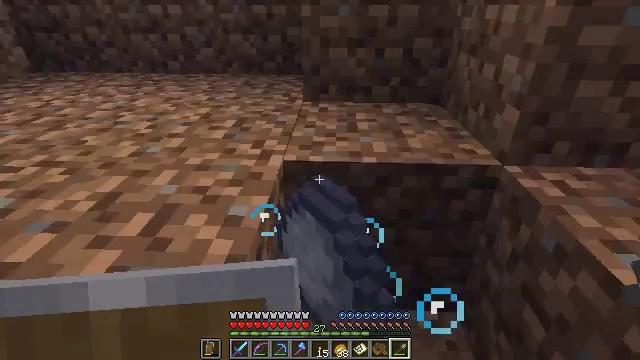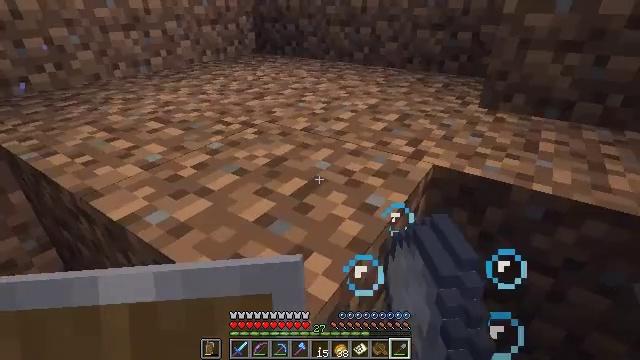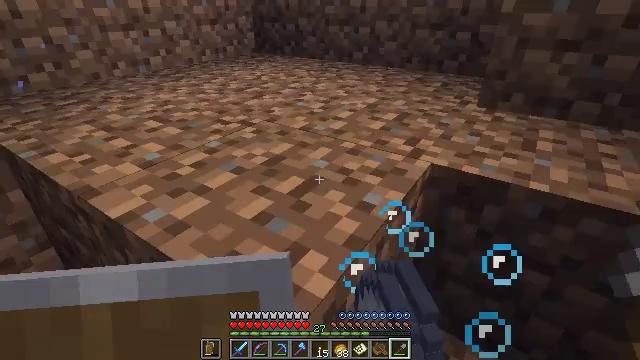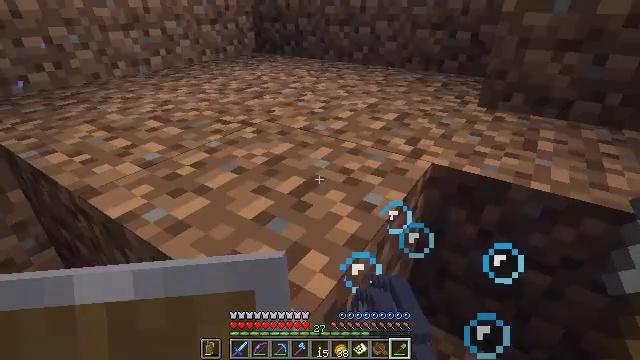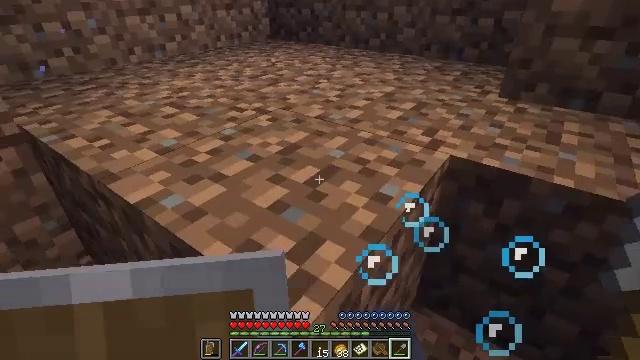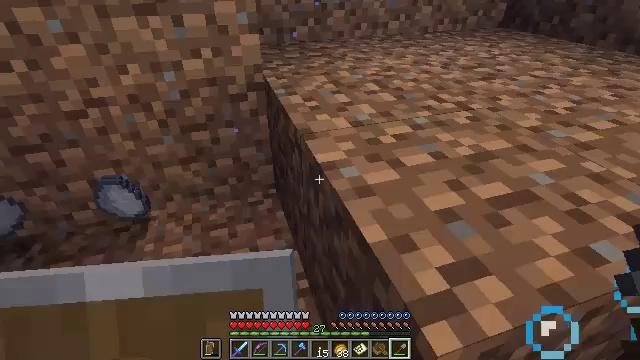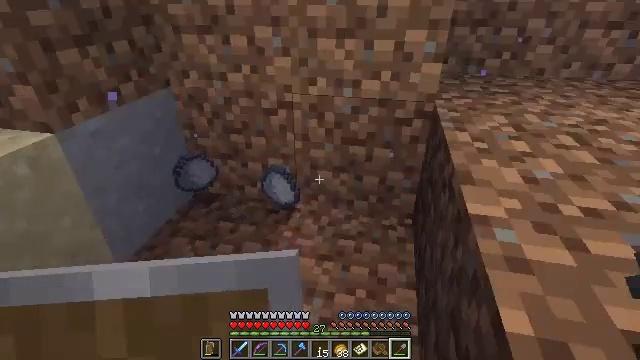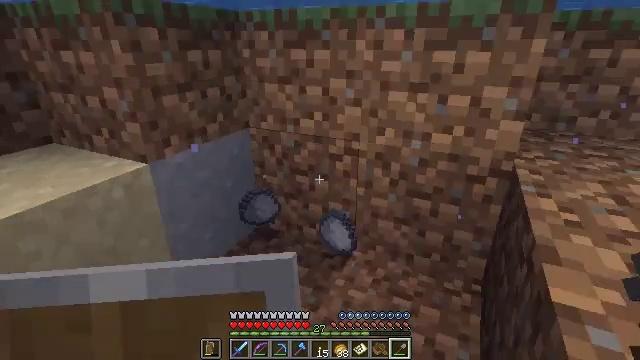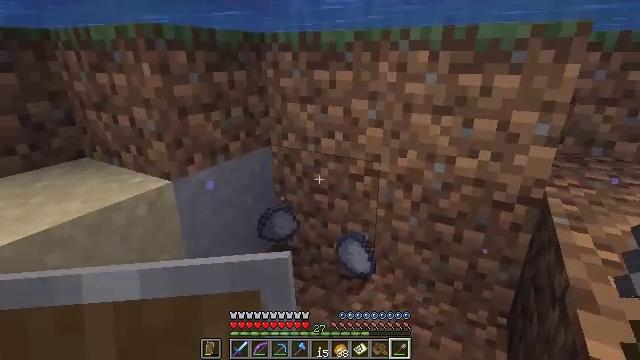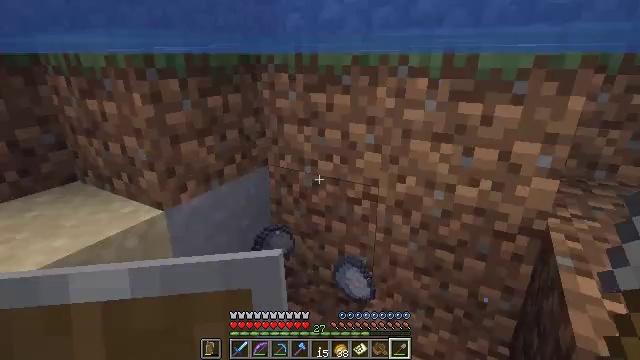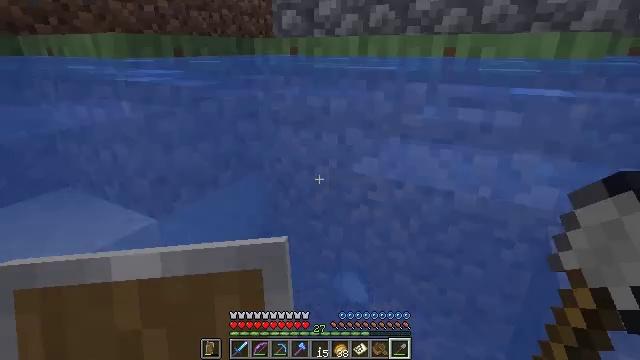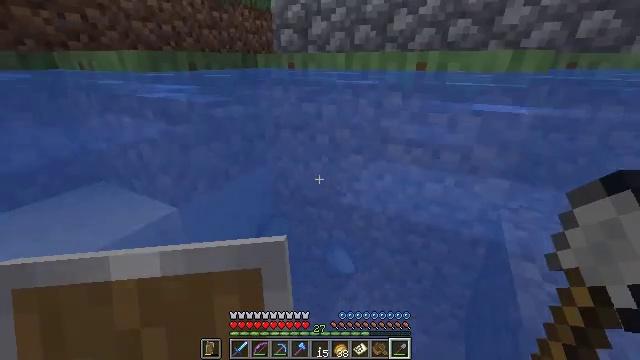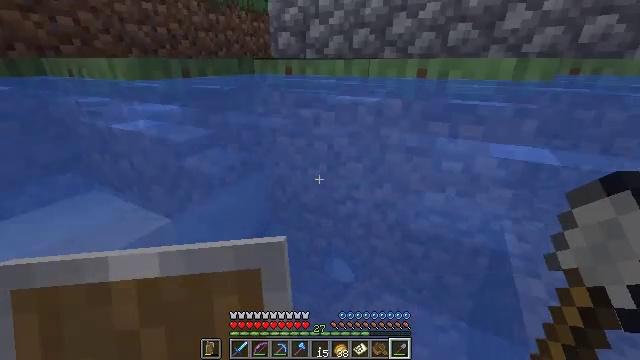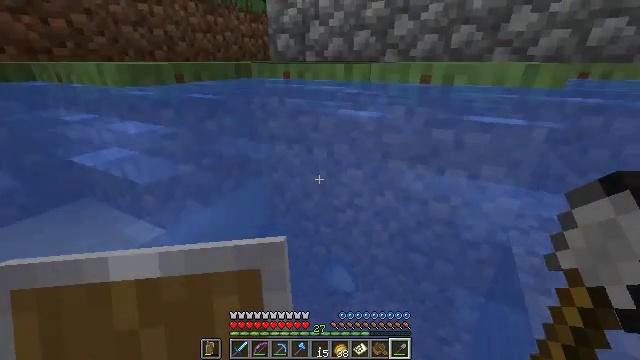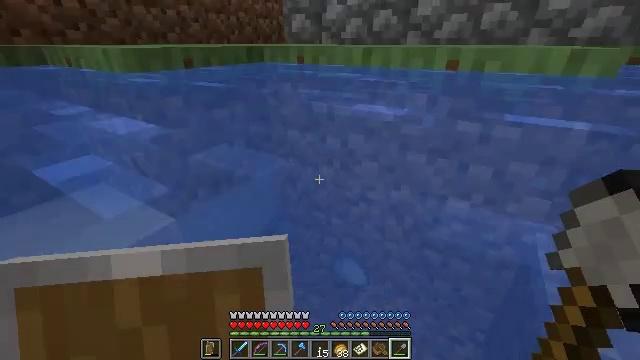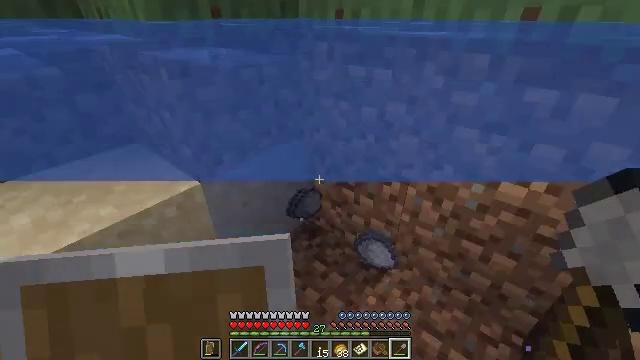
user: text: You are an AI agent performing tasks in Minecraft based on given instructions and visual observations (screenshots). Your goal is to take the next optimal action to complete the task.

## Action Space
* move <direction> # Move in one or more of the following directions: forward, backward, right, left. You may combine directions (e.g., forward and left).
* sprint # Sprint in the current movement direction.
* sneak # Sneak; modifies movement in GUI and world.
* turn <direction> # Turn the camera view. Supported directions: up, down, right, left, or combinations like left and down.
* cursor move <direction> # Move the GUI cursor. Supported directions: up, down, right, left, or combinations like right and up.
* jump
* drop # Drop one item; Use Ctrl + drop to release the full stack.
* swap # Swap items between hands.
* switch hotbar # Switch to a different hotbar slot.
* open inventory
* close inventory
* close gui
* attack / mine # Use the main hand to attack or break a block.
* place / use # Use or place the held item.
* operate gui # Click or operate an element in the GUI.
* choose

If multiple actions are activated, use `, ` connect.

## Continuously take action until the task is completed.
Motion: motion action
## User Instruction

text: Collect clay by holding down the left mouse button.
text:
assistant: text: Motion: move forward, turn left
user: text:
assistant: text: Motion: move forward
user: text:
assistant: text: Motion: move forward
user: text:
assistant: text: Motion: move forward, turn left and down
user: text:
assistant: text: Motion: move forward, turn left and down
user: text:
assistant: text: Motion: move forward, turn left and up, jump
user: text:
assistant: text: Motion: move forward, turn left and up, jump
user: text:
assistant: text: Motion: move forward, turn left and up, jump
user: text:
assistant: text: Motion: move forward, jump
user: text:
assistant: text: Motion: move forward, turn down
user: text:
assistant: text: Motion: move forward, turn right and down
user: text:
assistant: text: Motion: move forward
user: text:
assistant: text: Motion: move forward
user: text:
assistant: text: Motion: move forward, sneak, turn left and down
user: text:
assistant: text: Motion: move forward, sneak, turn left and down
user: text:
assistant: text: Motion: move forward, sneak, turn left and down
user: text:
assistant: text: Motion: move forward, sneak, turn left
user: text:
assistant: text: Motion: move forward, sneak, turn left and down
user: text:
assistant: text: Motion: move forward, sneak, turn up
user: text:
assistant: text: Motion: move forward, sneak
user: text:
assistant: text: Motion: move forward, turn right
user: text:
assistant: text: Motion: move forward
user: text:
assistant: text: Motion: move forward, turn left and up
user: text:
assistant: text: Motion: move forward and move right, turn left and up
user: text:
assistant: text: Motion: move forward and move right, turn left
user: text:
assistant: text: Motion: move forward and move right, turn left and down
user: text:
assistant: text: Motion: attack / mine
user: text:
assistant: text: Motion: turn left and down, attack / mine
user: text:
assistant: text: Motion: turn left and down, attack / mine
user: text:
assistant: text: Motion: turn left and down, attack / mine